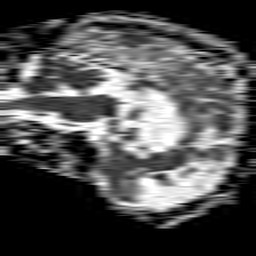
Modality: ADC
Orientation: sagittal
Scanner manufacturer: philips
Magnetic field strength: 1.5 T
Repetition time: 4.6 s
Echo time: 0.08517 s